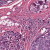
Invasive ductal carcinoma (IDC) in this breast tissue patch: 1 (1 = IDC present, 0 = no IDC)